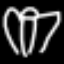
Label: angel